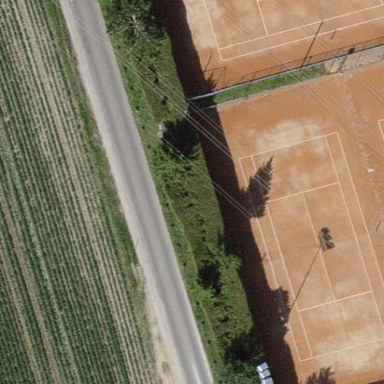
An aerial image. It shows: Clay tennis court on pitch.